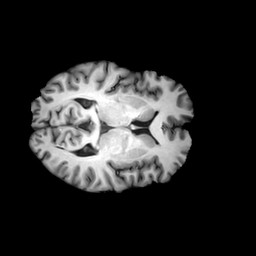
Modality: T1w
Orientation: axial
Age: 30
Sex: female
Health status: ill